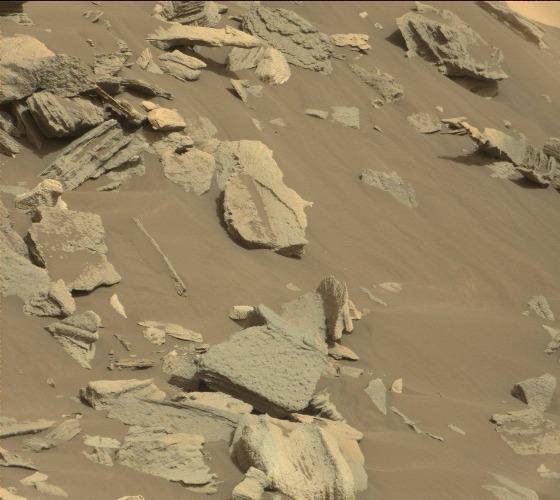
Terrain classes present: Bedrock, Gravel / Sand / Soil, Rock, Shadow, Sky / Distant Mountains